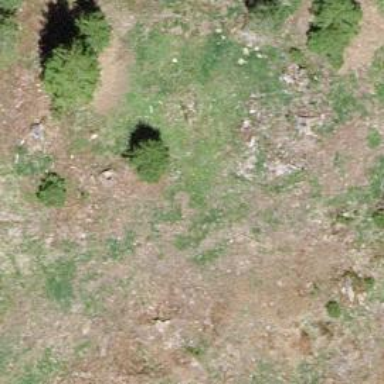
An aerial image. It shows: Single tag "natural: tree."